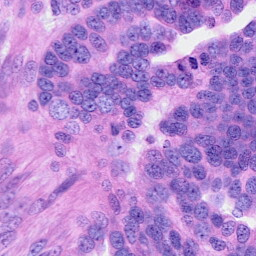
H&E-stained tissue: Ovarian